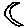
Label: moon